Brain MRI, t1w sequence, axial 2D slice.
Patient: age 23, sex F, weight 90 kg, height 1.9 m
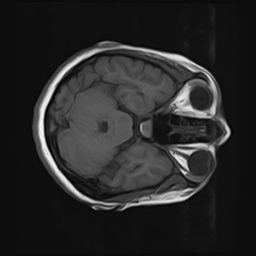